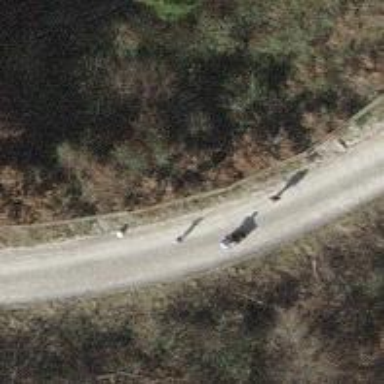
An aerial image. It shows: Well-maintained track road with grade 1 tracktype.